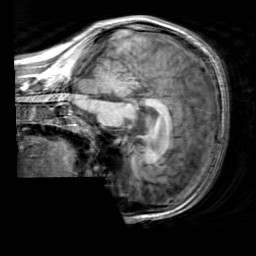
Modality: T1w
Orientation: sagittal
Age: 26
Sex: male
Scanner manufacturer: siemens
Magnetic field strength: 3 T
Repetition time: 2.3 s
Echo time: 0.00303 s